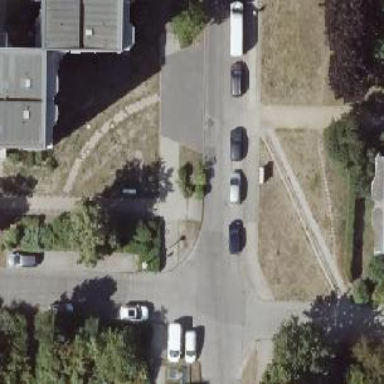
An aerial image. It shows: Sidewalk along the footway.